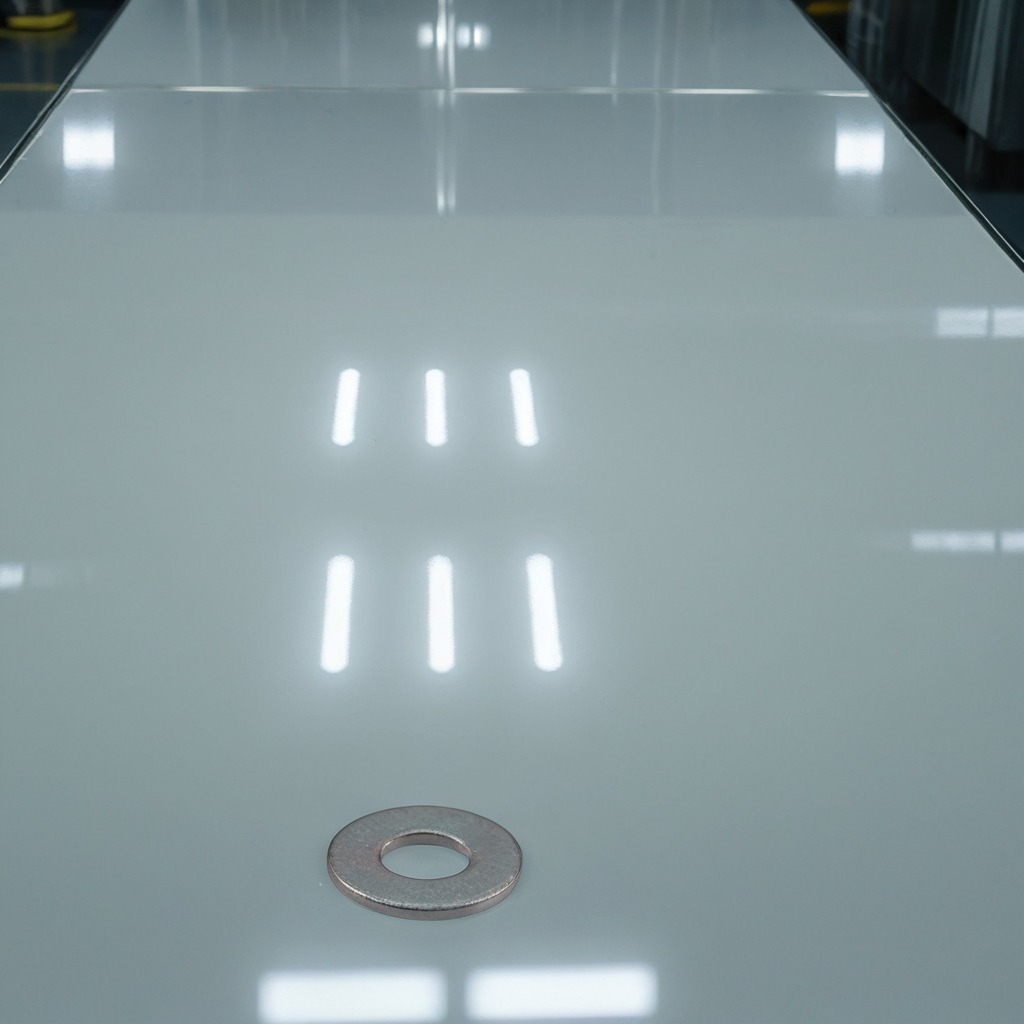
A flat metal washer is lying on the table.